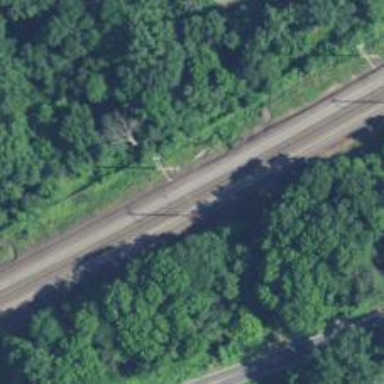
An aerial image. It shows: Railway track with contact line for electrification.